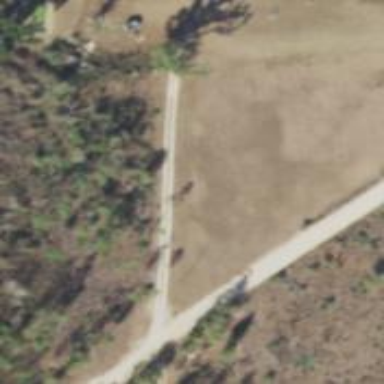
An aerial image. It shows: Driveway.